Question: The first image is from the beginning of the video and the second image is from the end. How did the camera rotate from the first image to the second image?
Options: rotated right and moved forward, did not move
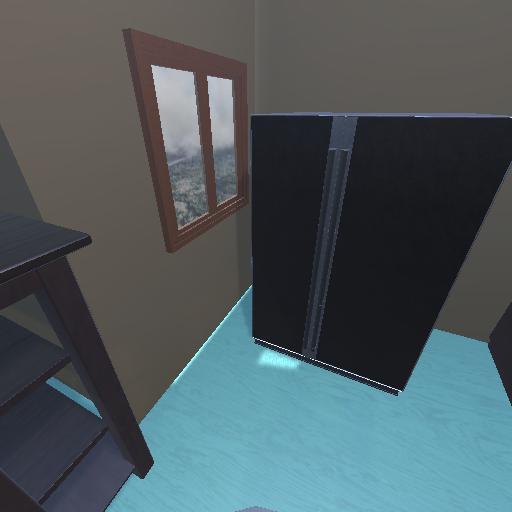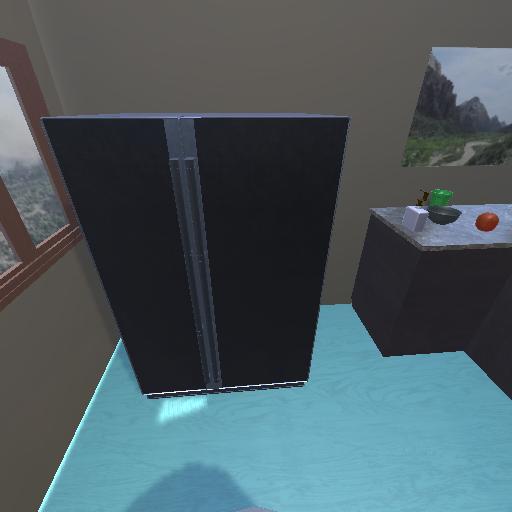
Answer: rotated right and moved forward